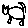
Label: cat